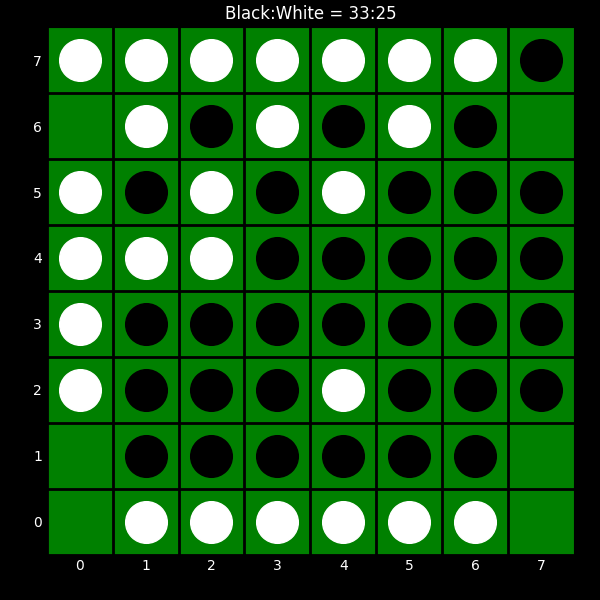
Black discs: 33
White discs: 25